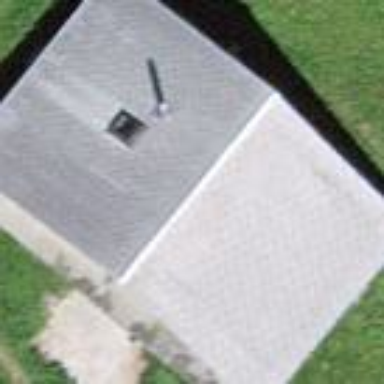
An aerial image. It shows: Cabin.